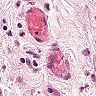
Metastatic tissue present: yes